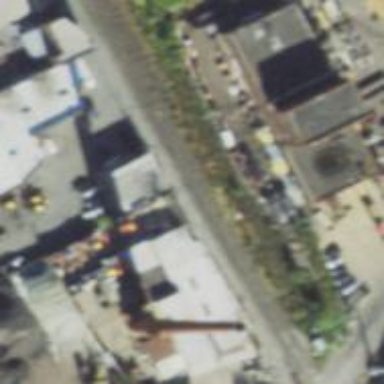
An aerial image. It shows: Railway spur service.